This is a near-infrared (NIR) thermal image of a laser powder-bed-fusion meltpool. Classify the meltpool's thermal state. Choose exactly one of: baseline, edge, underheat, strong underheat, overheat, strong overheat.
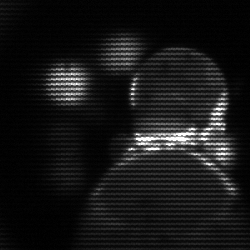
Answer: edge